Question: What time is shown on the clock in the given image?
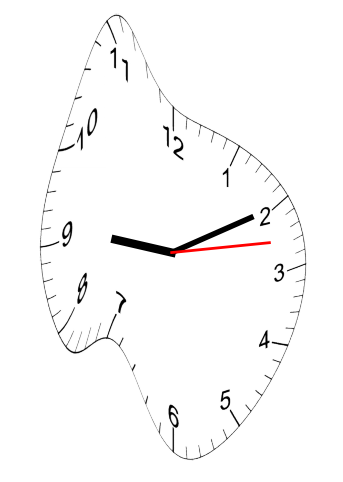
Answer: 09:10:13